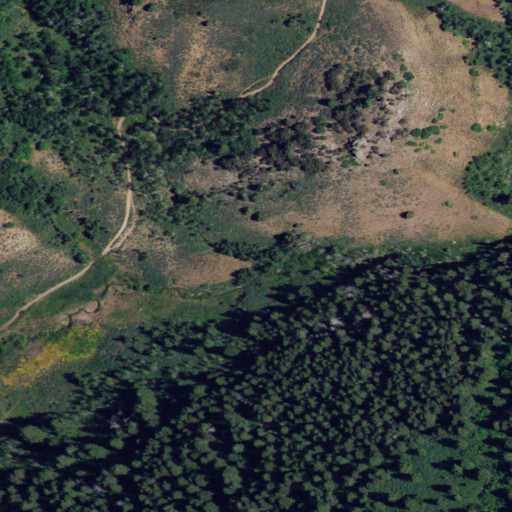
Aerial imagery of depression(s) in Idaho named Davis Basin containing shrub, evergreen forest, and deciduous forest